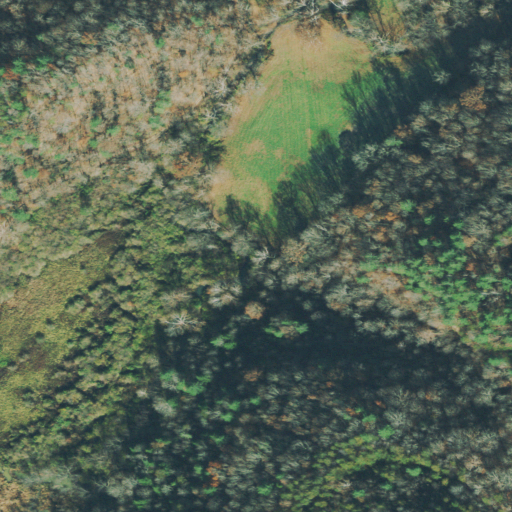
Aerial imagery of valley in Tennessee named Josh Hollow containing deciduous forest, mixed forest, pasture, open development, and grassland